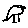
Label: bird